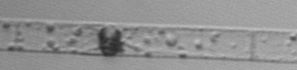
Label: Dactyliosolen_blavyanus